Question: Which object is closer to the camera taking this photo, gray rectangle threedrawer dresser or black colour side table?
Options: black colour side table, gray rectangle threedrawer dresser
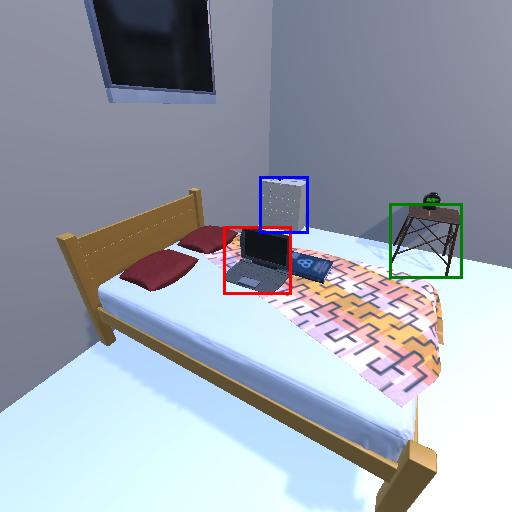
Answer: black colour side table